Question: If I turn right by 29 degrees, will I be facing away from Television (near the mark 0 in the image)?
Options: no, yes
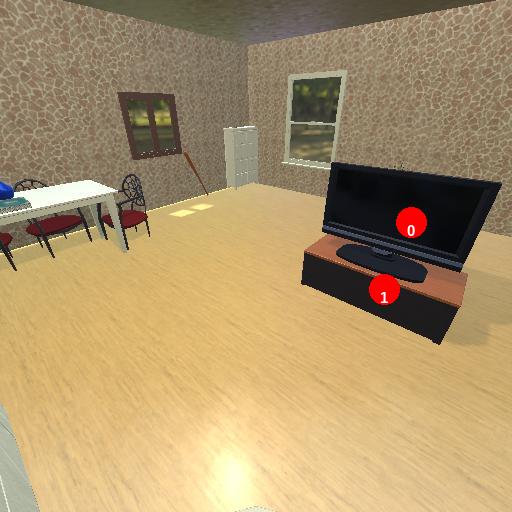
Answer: no